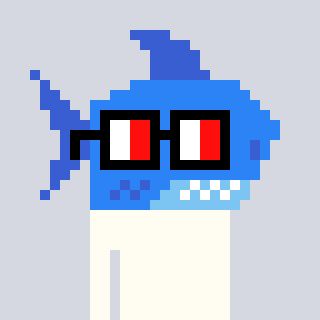
a pixel art character with square glasses with black frames and red eyes, a shark-shaped head and a teal-colored body on a cool background